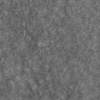
Label: not_dusty